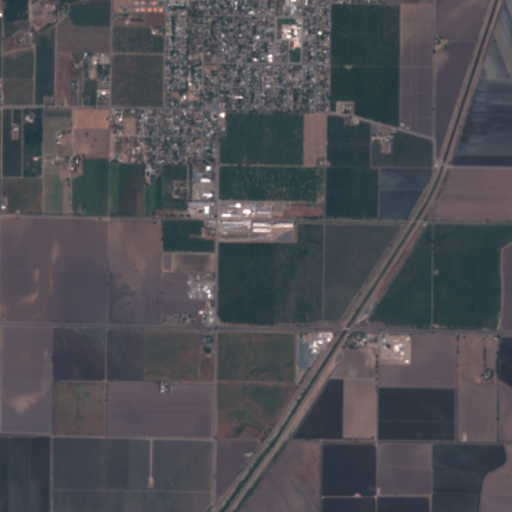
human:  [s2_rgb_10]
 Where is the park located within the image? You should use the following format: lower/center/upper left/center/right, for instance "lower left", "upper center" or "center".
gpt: The park is located in the upper center of the image.
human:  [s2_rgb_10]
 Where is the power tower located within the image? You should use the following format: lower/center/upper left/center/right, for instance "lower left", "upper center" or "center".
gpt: The power tower is located in the right of the image.
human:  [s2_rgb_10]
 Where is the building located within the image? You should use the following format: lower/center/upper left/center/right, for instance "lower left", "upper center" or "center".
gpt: The building is located in the upper center of the image.
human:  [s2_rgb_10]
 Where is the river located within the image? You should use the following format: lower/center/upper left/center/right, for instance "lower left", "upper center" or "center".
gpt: The river is located in the lower left of the image.
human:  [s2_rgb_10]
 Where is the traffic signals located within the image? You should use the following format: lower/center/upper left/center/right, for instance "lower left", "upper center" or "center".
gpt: The traffic signals is located in the center of the image.
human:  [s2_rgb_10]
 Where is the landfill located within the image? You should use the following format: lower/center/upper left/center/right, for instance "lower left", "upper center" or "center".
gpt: There is no landfill in the image.